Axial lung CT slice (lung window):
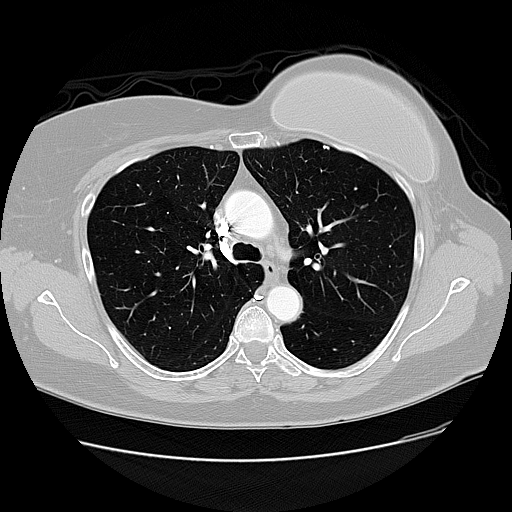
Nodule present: yes
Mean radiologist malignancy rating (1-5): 1